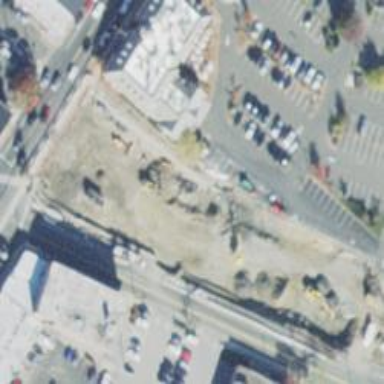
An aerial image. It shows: Paved parking area.